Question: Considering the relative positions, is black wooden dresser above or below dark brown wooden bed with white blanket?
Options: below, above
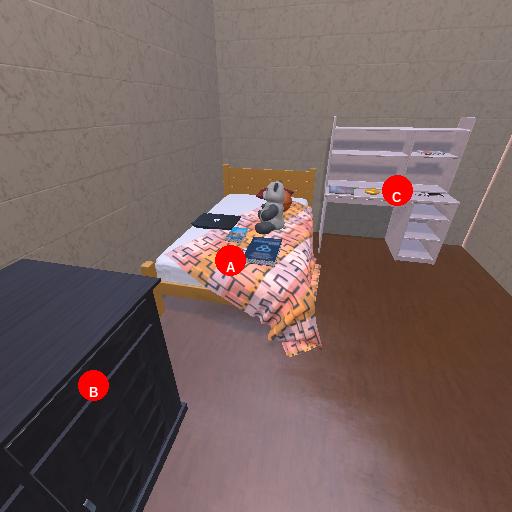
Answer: below